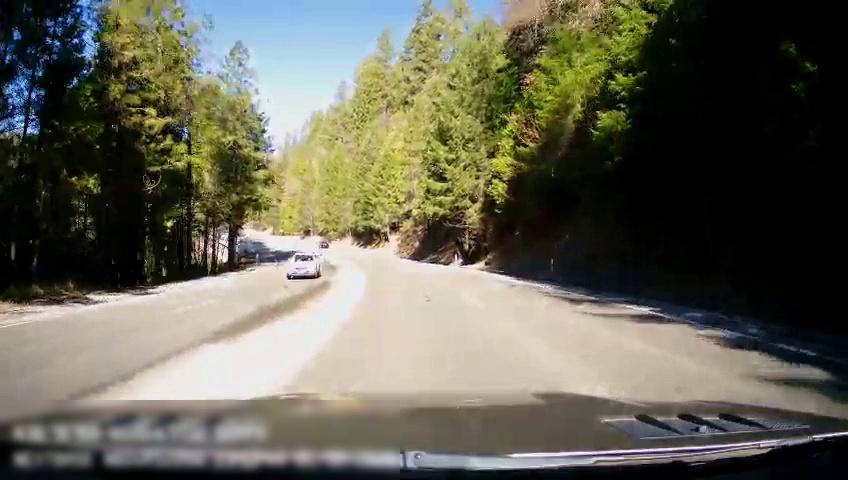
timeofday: Day
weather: Sunny
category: Drivable Space
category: Vehicles | Car
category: Vehicles | Car
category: Lanes | Current Lane
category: Lanes | Alternate Lane
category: Lanes | Opposite Lane